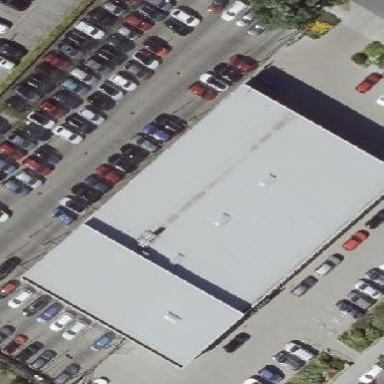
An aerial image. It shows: Car shop within retail area.